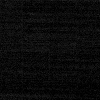
Atmospheric dust classification: dusty